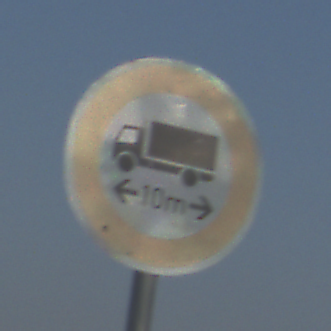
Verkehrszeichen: TatsaechlicheLaenge
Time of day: SunriseSunset
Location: Outdoor (Urban)
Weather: Clear
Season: NotSpecified
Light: Natural